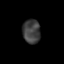
Tissue: lung
Cell type: Others
Senescence score: 0.2194
Nuclear area (px): 411
Mean DAPI intensity: 63.453